Brain MRI, t1w sequence, axial 2D slice.
Patient: age 46, sex F, weight 90 kg, height 1.9 m
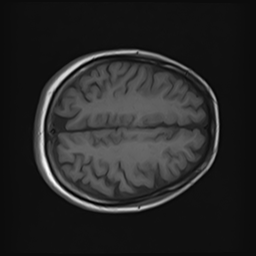